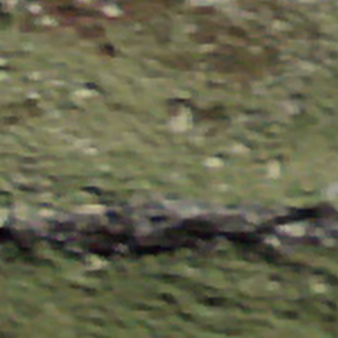
Label: other